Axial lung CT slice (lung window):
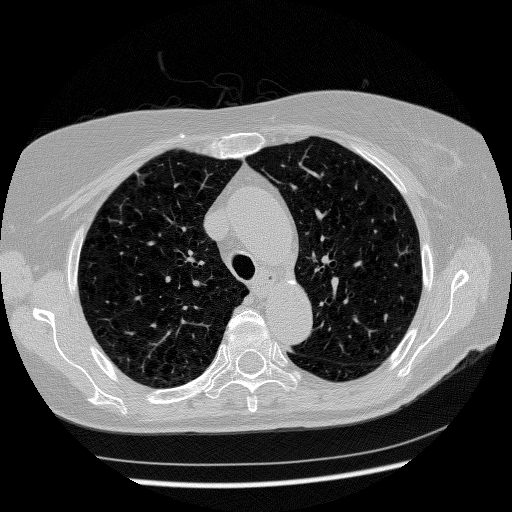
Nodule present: no